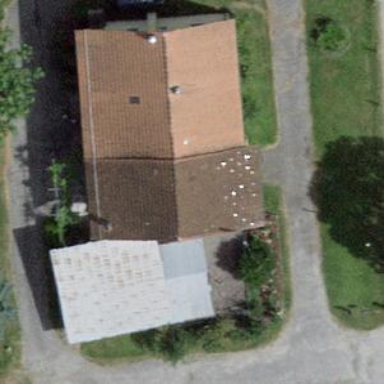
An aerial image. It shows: Building with gabled roof in brown color. The roof is oriented along the building.